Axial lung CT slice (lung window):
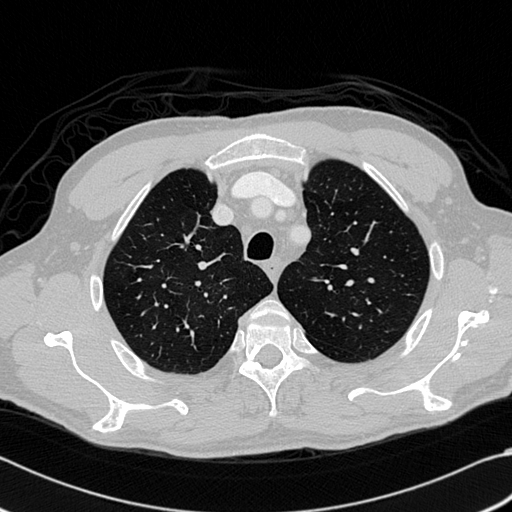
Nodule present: no